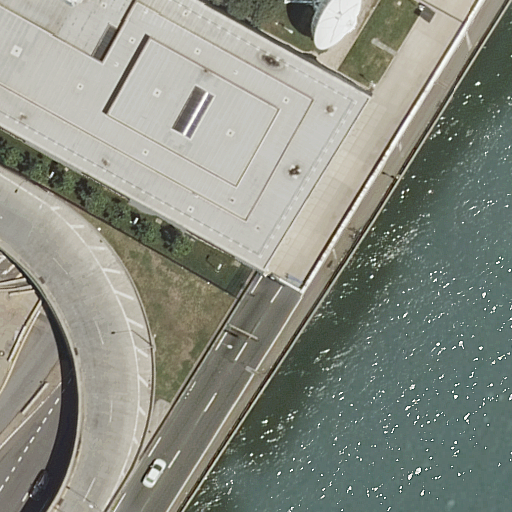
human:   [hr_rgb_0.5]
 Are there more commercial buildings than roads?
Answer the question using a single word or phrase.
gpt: no

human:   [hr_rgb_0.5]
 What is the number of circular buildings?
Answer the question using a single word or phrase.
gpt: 0

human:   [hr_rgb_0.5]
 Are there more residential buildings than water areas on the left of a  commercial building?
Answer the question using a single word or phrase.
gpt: yes

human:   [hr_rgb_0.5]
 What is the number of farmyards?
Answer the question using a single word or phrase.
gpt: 0

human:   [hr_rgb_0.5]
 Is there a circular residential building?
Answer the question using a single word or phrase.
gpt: no

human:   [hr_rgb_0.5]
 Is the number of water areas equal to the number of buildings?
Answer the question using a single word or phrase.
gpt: no

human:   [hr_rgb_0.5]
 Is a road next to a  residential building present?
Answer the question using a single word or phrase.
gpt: yes

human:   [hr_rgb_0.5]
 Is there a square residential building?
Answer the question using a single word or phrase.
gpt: no

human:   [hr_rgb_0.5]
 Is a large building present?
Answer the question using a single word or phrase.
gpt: yes

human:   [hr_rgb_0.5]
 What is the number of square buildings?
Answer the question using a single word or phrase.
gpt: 0

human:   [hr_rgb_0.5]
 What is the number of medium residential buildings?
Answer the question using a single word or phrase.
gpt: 0

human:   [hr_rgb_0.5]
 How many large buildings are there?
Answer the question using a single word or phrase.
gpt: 1

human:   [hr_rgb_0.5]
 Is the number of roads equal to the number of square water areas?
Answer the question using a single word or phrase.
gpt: no

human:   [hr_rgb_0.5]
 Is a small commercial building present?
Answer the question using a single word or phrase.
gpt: no

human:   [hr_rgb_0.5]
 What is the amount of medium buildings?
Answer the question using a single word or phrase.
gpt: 0

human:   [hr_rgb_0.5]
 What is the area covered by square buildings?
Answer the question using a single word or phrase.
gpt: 0m2

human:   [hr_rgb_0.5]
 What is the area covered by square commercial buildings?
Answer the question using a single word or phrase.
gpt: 0m2

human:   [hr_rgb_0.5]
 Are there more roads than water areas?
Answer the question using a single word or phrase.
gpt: yes

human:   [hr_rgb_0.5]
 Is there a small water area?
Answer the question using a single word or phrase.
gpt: no

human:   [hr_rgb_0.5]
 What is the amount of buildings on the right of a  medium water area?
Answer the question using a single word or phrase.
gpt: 0

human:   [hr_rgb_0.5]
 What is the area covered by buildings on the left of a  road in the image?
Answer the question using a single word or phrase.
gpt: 2529m2

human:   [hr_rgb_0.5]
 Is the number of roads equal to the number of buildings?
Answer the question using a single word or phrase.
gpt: no

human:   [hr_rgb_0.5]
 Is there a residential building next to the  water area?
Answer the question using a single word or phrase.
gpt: yes

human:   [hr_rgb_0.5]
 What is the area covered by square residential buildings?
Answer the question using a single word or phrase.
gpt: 0m2

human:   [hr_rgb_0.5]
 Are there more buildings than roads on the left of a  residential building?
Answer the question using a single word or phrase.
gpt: no

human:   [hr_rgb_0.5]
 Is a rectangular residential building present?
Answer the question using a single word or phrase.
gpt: yes

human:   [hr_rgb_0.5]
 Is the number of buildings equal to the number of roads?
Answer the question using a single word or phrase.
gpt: no

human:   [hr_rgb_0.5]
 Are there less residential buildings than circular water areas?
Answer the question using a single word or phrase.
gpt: no

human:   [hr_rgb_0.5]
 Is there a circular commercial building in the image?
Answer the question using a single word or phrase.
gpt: no

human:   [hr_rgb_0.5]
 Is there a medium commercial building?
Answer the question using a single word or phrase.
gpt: no

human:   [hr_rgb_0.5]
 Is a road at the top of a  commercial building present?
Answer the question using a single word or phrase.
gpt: no

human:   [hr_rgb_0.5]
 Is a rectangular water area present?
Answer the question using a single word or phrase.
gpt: yes

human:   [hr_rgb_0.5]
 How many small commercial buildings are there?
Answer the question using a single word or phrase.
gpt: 0

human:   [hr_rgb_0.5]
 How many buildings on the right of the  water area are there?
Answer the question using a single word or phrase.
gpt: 0

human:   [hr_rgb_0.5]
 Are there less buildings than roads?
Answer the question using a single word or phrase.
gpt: yes

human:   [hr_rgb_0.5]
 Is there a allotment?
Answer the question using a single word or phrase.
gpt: no